Question: I am trying to show a JPEG to a ANativeWindow with the Android NDK.
I am getting the 'ANativeWindow*' by doing:
'''
_window = ANativeWindow_fromSurface(env, surface)
'''
I am loading the jpeg, with libjpeg-turbo, by doing:
'''
if (tjDecompressHeader2(tj, jpeg, jpegSize, &width, &height, &subsamp) == 0) {
int format = TJPF_ARGB;
int pitch = _windowWidth * tjPixelSize[format];
_bufferSize = pitch * _windowHeight;
_buffer = realloc(_buffer, _bufferSize);
tjDecompress2(tj, jpeg, jpegSize, _buffer, _windowWidth, pitch, _windowHeight, format, 0);
}
'''
My Question is, how to show the decoded jpeg on the surface ? I am currently doing this:
'''
ANativeWindow_Buffer surface_buffer;
if (ANativeWindow_lock(_window, &surface_buffer, NULL) == 0) {
memcpy(surface_buffer.bits, _buffer, _bufferSize);
ANativeWindow_unlockAndPost(_window);
}
'''
But the result (see below) is not what I was expecting. What should I do before sending the buffer to the surface ?

Thanks
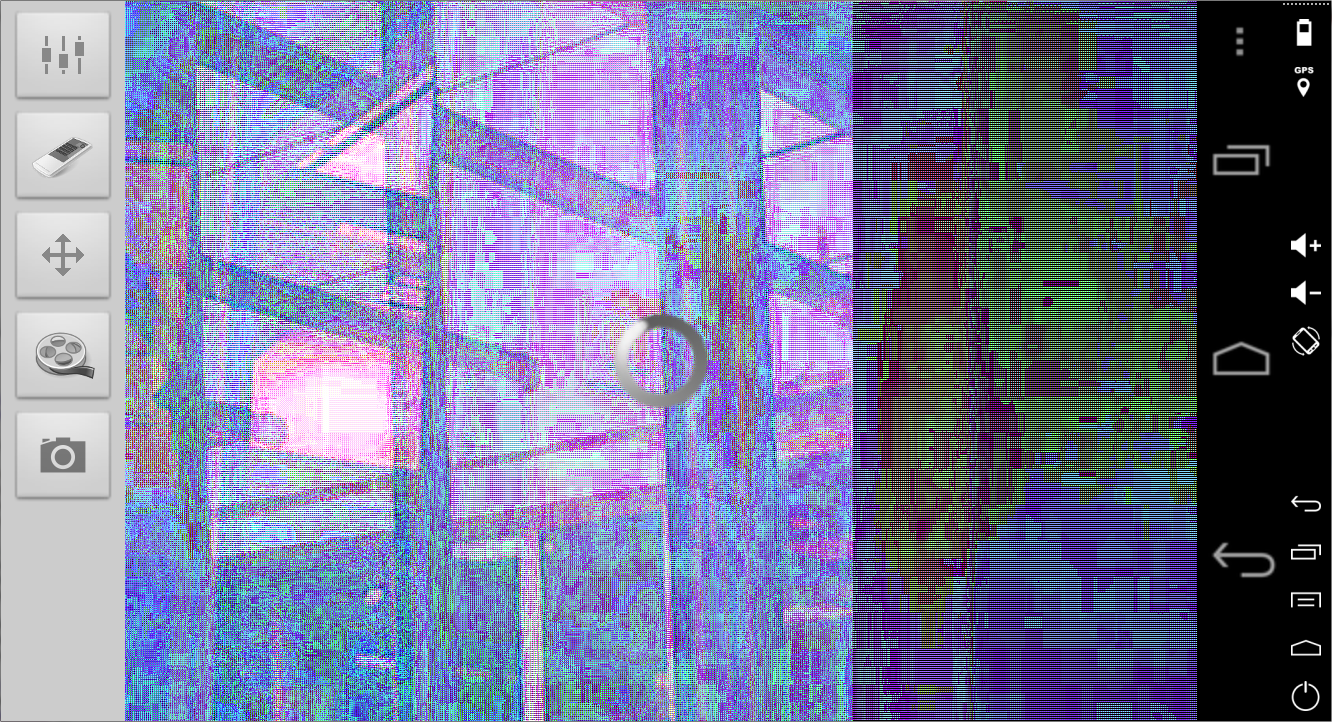
Answer: Just need to set ANativeWindow's format with 'ANativeWindow_setBuffersGeometry(_window, 0, 0, WINDOW_FORMAT_RGBA_8888)'. And then use 'TJPF_RGBA' format instead of 'TJPF_ARGB'.